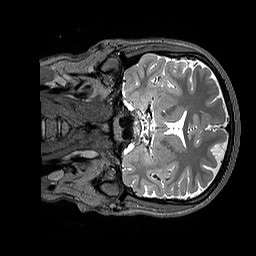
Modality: T2w
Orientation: coronal
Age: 24
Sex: female
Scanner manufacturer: siemens
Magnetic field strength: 3 T
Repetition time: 3.2 s
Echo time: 0.408 s